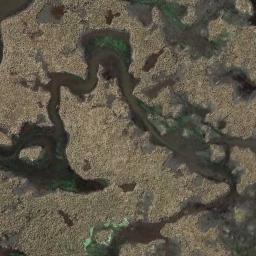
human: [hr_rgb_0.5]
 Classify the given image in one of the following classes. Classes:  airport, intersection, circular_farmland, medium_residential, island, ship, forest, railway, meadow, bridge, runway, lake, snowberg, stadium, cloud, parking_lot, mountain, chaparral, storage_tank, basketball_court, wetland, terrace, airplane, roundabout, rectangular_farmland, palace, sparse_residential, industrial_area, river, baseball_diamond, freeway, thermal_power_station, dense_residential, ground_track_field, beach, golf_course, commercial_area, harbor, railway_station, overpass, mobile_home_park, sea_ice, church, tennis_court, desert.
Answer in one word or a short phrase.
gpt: wetland